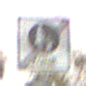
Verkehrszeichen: EndeFussgaengerzone
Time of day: MorningAfternoon
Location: Outdoor (Nature)
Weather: Overcast
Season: NotSpecified
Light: Natural